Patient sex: M
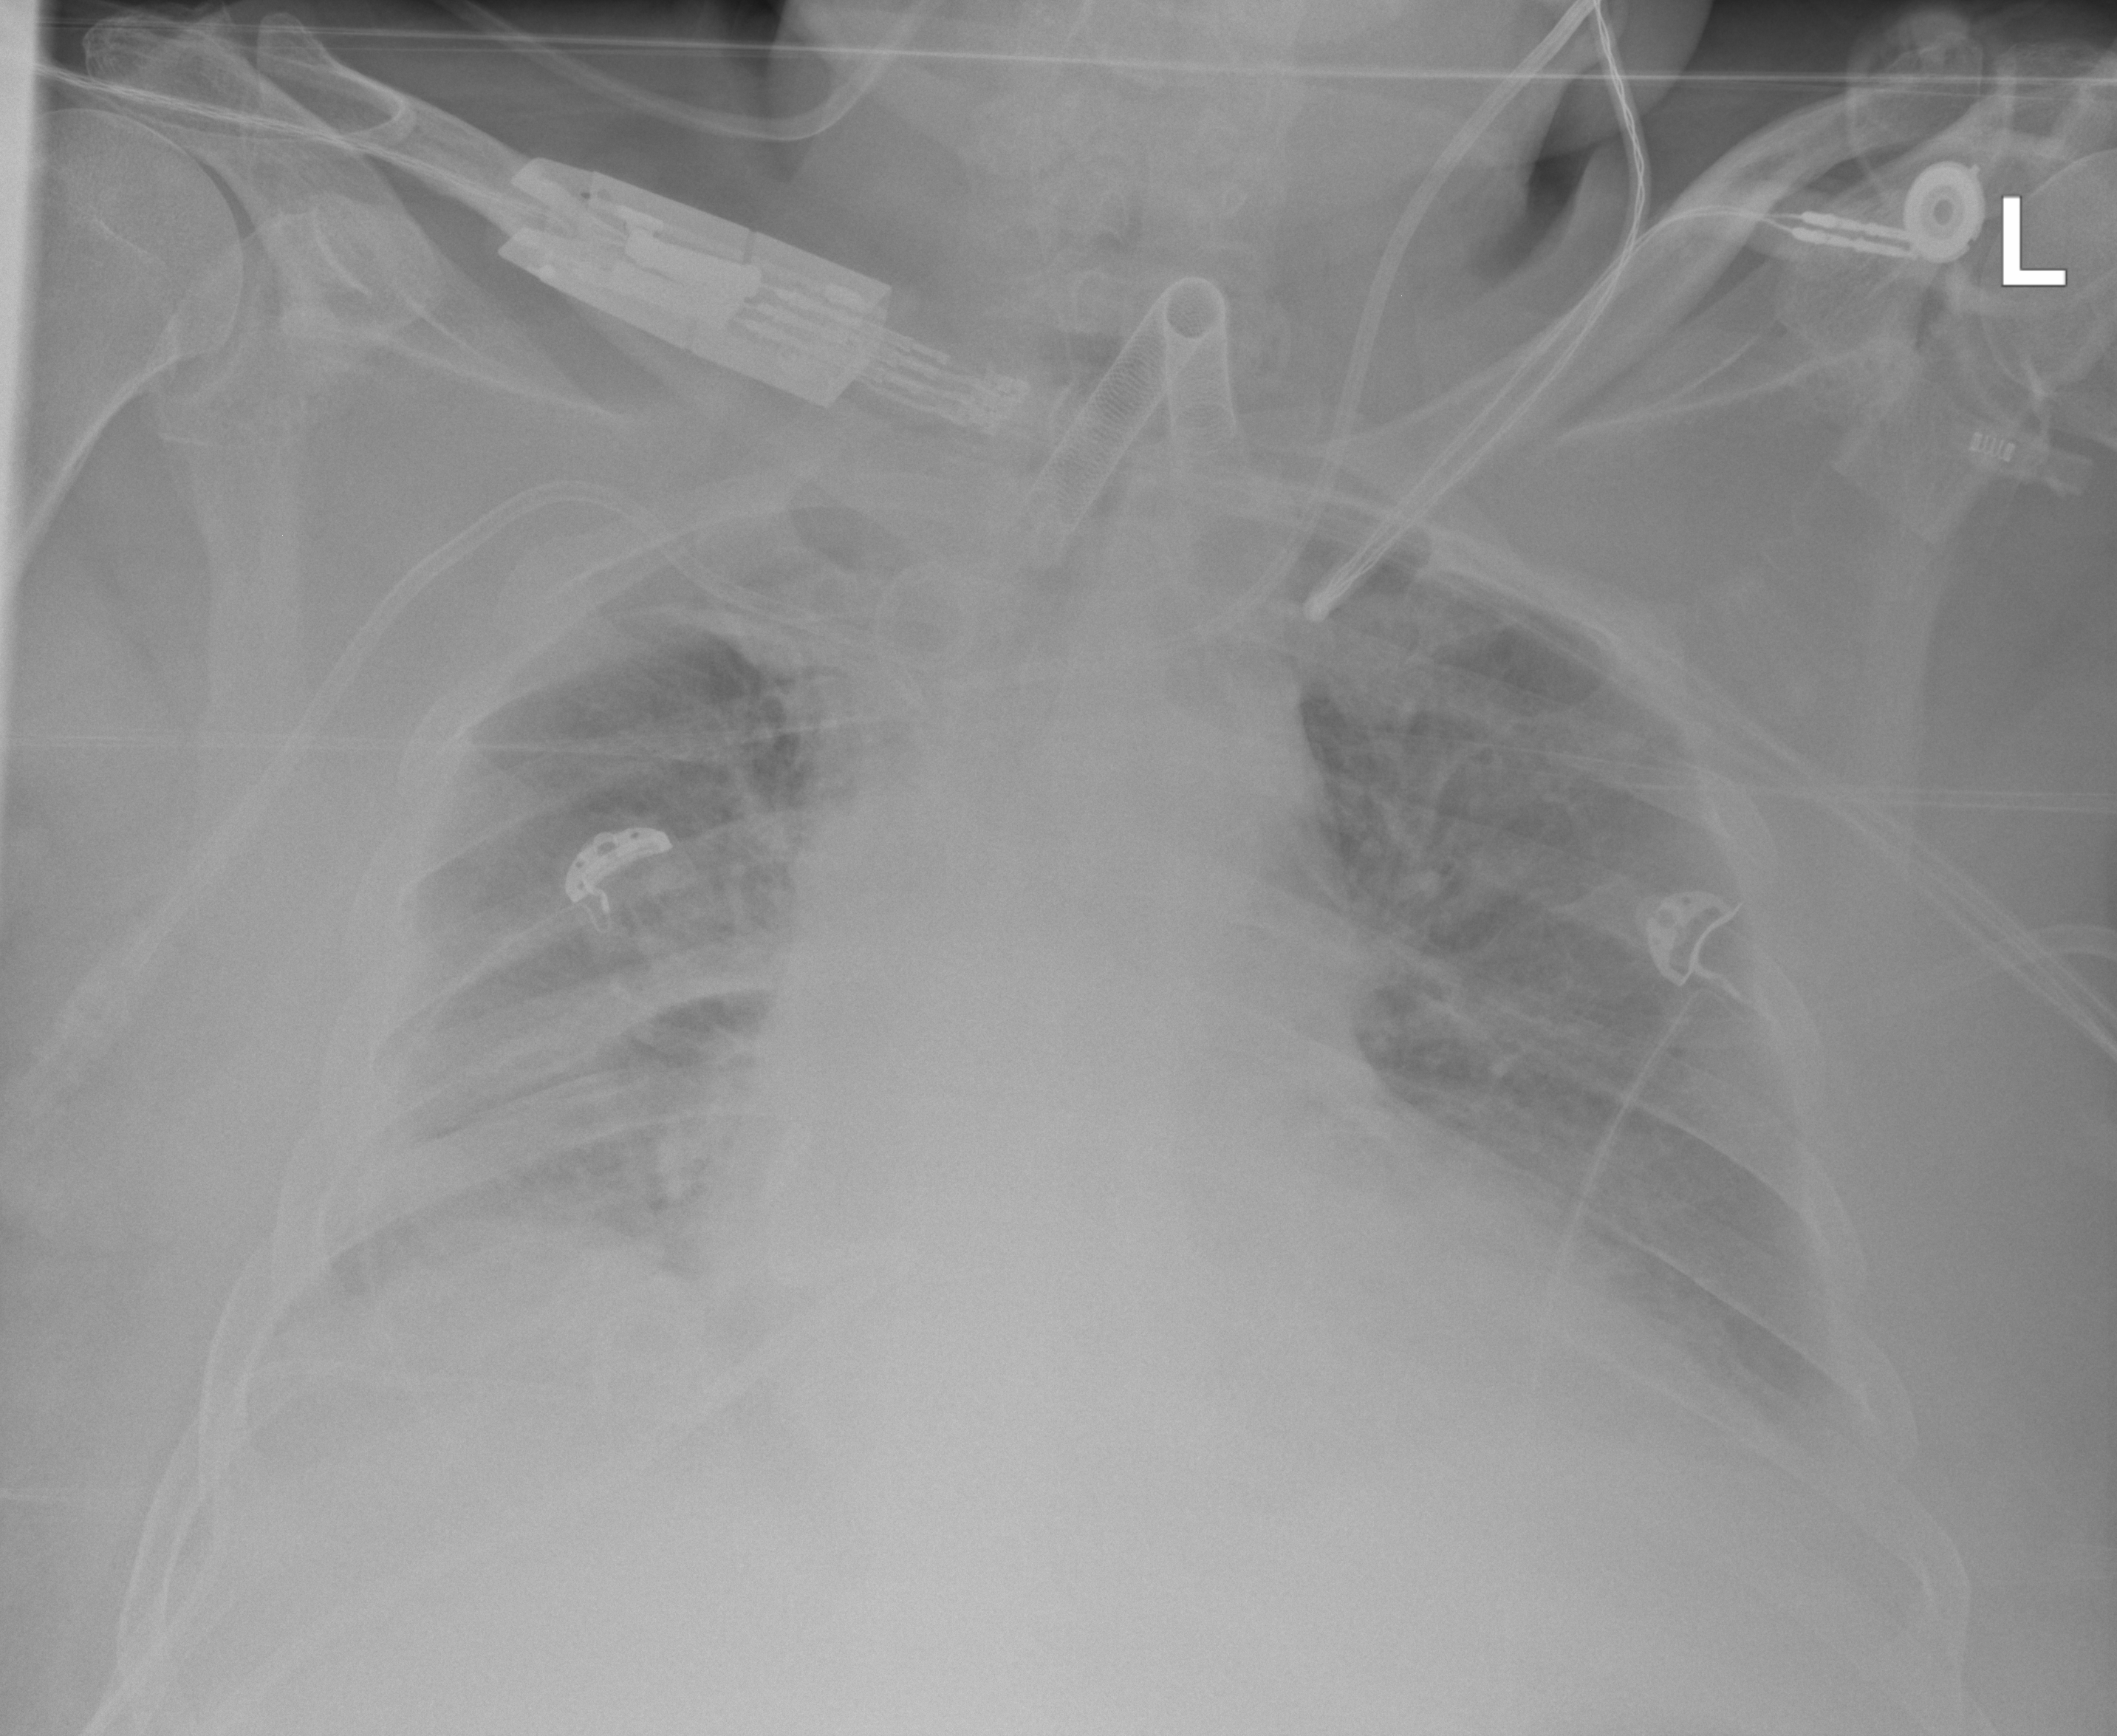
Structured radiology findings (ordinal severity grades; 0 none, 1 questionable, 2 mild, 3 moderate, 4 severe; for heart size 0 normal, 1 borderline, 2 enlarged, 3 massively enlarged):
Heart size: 2
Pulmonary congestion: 1
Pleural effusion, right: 3
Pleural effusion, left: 3
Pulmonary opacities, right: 1
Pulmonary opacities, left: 0
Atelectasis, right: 3
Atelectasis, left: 2